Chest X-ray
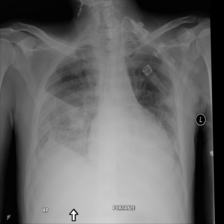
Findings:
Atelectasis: negative
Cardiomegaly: negative
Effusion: positive
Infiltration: positive
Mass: negative
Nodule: negative
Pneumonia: negative
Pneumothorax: negative
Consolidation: negative
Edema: negative
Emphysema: negative
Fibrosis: negative
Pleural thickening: negative
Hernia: negative